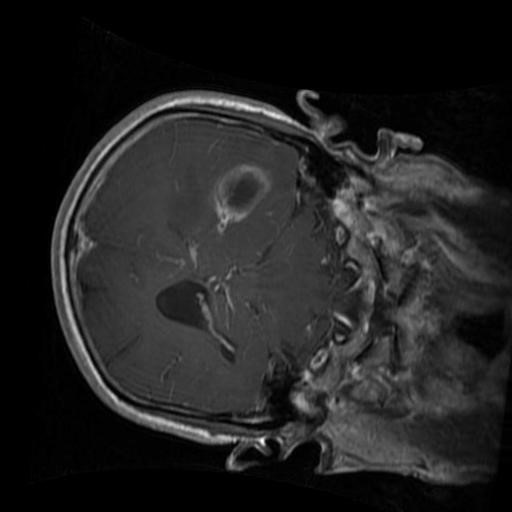
Label: brain_glioma